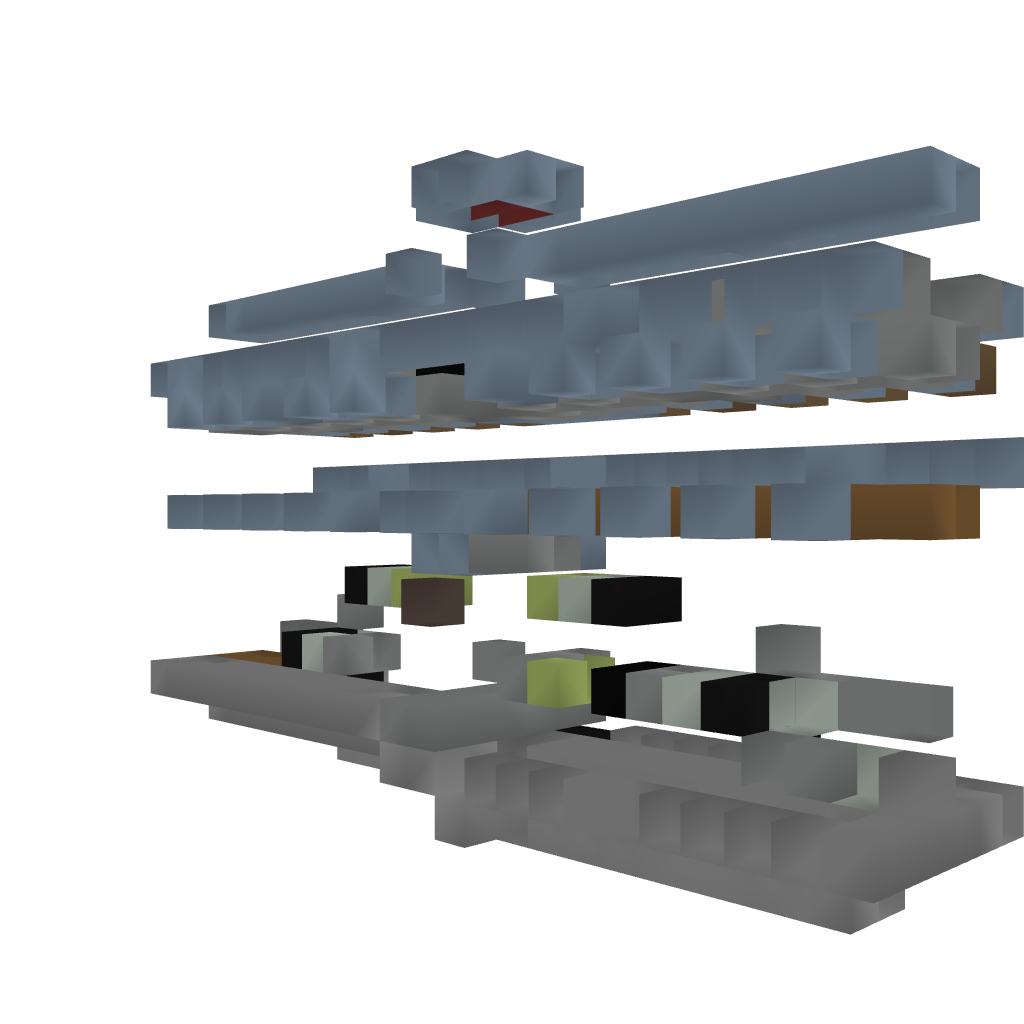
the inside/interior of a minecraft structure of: Castle Module - Entrance (button)